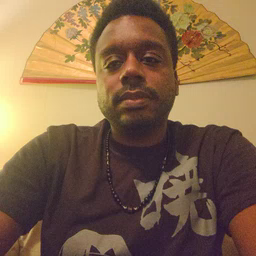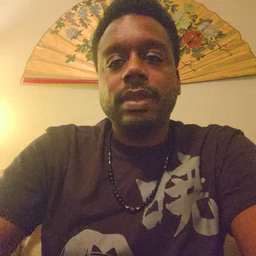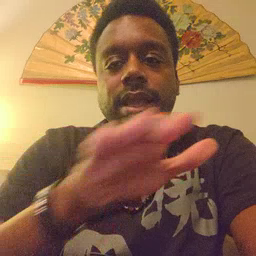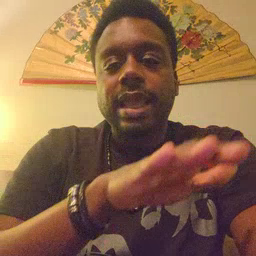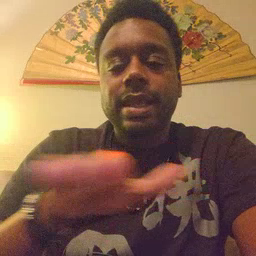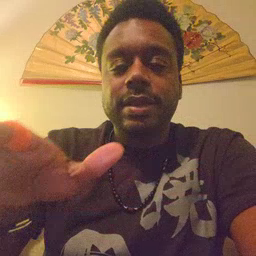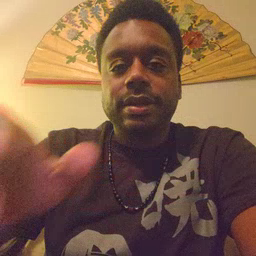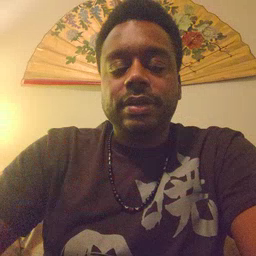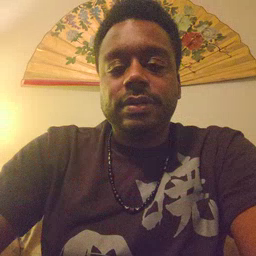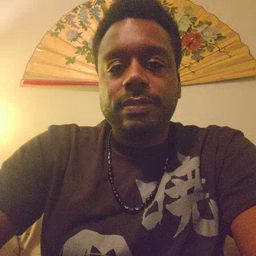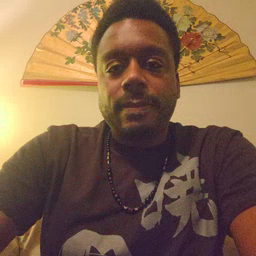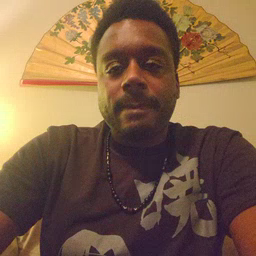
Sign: clean